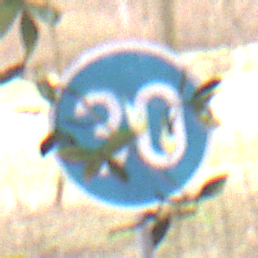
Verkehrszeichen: VorgeschriebeneMindestgeschwindigkeit
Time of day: MorningAfternoon
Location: Outdoor (Nature)
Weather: Overcast
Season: Autumn
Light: Natural